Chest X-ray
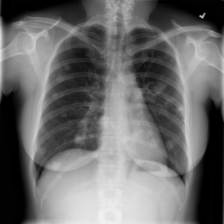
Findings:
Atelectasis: negative
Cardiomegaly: negative
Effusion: negative
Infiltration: negative
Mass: negative
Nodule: positive
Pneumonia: negative
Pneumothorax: negative
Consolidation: negative
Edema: negative
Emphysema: negative
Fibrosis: negative
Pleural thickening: negative
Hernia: negative